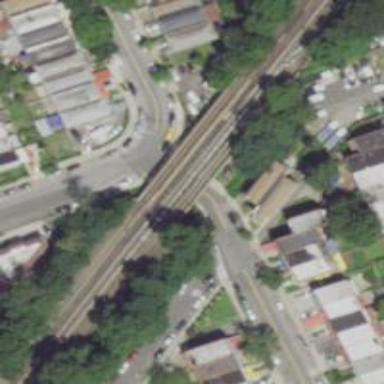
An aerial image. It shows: Bridge used for electrified rail service siding.